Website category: university
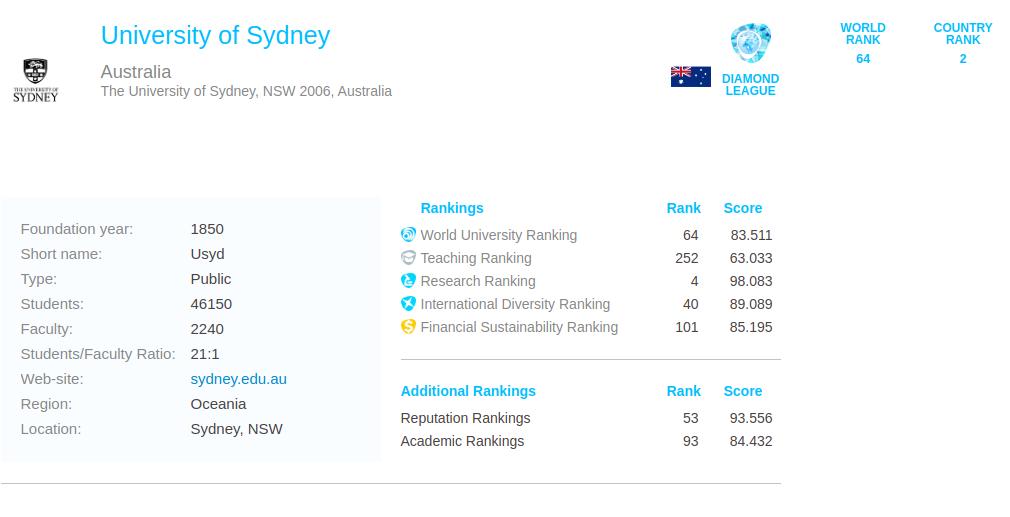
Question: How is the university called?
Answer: University of Sydney

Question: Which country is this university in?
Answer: Australia

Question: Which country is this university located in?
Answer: Australia

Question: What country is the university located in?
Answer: Australia

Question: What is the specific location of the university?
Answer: The University of Sydney, NSW 2006, Australia

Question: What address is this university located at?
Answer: The University of Sydney, NSW 2006, Australia

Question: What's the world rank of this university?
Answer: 64

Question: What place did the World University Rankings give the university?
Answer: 64

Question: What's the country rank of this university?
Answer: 2

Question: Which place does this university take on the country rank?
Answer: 2

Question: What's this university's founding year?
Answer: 1850

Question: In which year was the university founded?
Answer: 1850

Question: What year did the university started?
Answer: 1850

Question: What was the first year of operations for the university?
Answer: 1850

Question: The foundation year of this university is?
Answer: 1850

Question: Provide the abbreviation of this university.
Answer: Usyd

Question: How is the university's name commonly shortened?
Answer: Usyd

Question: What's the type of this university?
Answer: Public

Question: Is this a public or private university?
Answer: Public

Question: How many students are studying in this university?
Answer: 46150

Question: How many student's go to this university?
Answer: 46150

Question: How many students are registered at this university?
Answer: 46150

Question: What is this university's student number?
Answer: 46150

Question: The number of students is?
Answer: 46150

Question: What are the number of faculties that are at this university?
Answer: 2240

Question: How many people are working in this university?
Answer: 2240

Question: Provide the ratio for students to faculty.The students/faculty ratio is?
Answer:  21 : 1

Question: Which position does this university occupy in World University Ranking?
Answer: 64

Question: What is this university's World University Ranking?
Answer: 64

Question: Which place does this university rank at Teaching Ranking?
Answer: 252

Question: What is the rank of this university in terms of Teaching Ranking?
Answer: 252

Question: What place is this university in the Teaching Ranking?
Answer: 252

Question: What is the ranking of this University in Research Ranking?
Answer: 4

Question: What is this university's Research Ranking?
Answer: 4

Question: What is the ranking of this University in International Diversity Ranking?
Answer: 40

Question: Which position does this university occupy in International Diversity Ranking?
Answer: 40

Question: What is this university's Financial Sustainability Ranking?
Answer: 101

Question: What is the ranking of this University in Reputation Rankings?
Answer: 53

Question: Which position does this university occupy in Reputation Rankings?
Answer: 53

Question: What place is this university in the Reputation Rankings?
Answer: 53

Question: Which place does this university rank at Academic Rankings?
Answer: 93

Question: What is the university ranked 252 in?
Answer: Teaching Ranking

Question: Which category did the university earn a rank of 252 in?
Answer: Teaching Ranking

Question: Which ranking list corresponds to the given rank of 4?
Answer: Research Ranking

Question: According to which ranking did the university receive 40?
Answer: International Diversity Ranking

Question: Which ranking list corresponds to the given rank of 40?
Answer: International Diversity Ranking

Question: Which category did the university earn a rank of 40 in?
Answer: International Diversity Ranking

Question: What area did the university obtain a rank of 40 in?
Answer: International Diversity Ranking

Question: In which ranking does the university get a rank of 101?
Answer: Financial Sustainability Ranking

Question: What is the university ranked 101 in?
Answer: Financial Sustainability Ranking

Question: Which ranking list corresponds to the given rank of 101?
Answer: Financial Sustainability Ranking

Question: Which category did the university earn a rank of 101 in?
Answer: Financial Sustainability Ranking

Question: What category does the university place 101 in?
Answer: Financial Sustainability Ranking

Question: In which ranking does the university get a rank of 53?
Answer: Reputation Rankings

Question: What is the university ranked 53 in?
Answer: Reputation Rankings

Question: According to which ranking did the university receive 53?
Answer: Reputation Rankings

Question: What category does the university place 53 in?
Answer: Reputation Rankings

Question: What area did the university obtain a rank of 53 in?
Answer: Reputation Rankings

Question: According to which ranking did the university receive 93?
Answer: Academic Rankings

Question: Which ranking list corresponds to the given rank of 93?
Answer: Academic Rankings

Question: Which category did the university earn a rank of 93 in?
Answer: Academic Rankings

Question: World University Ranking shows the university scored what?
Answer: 83.511

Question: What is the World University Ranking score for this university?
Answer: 83.511

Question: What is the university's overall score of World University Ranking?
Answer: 83.511